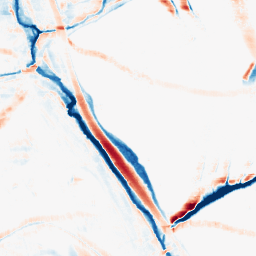
Category: morphological
Decomposition family: morphological_rect
Decomposition parameters: operation: average
width: 20
height: 10
Upsampling method: cubic_mitchell
Upsampling parameters: scale: 8
Upsampling scale: 8